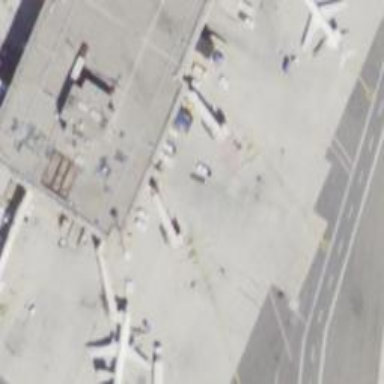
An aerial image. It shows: Airport gate.